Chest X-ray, AP view. Patient: 18 years old, sex M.
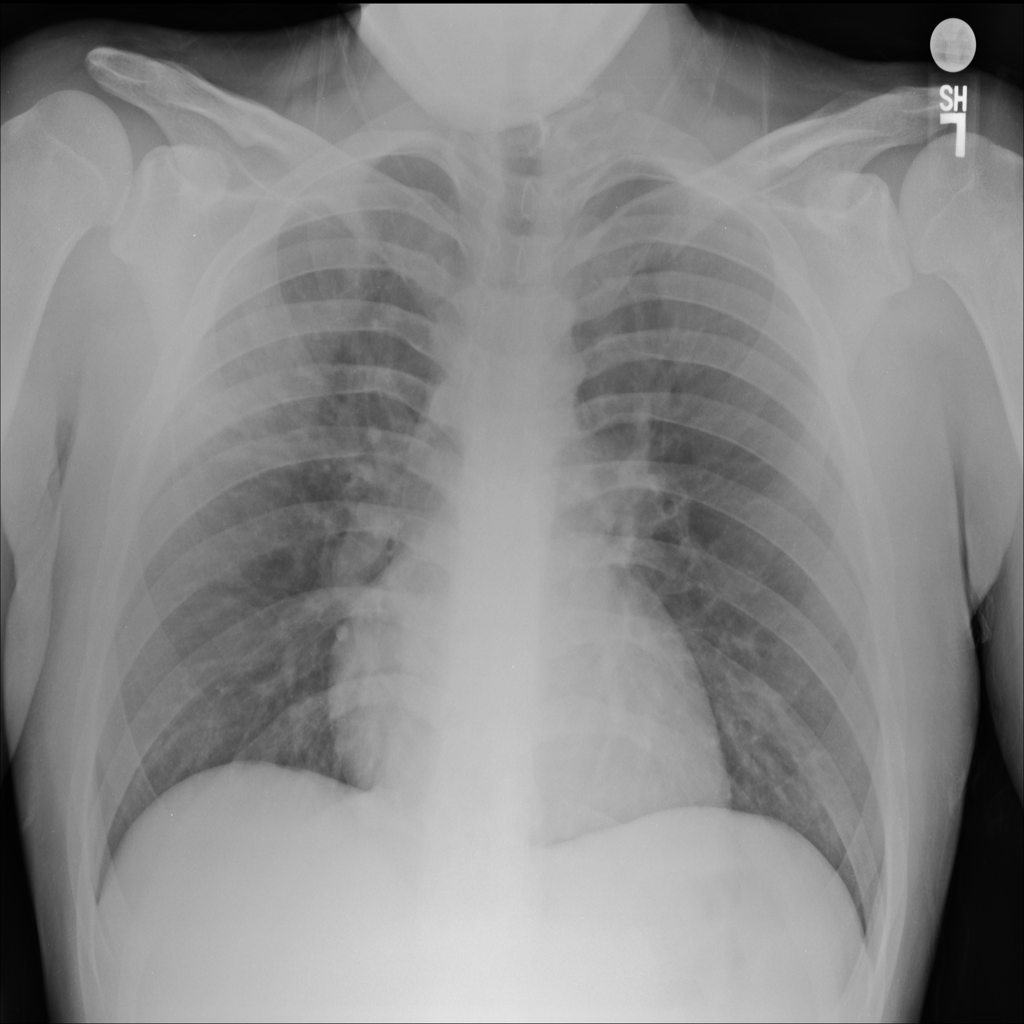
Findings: No Finding